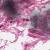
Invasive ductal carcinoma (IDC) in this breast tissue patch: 0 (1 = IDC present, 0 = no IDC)